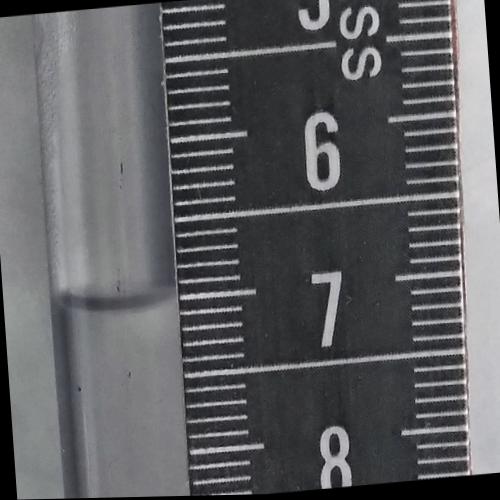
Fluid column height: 7.0 cm